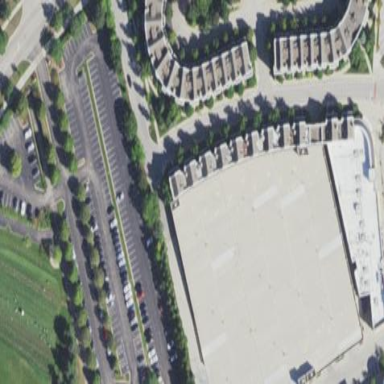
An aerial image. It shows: Multi-storey parking building.